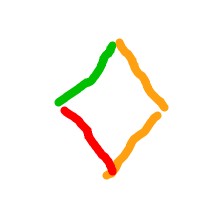
Shape: rhombus